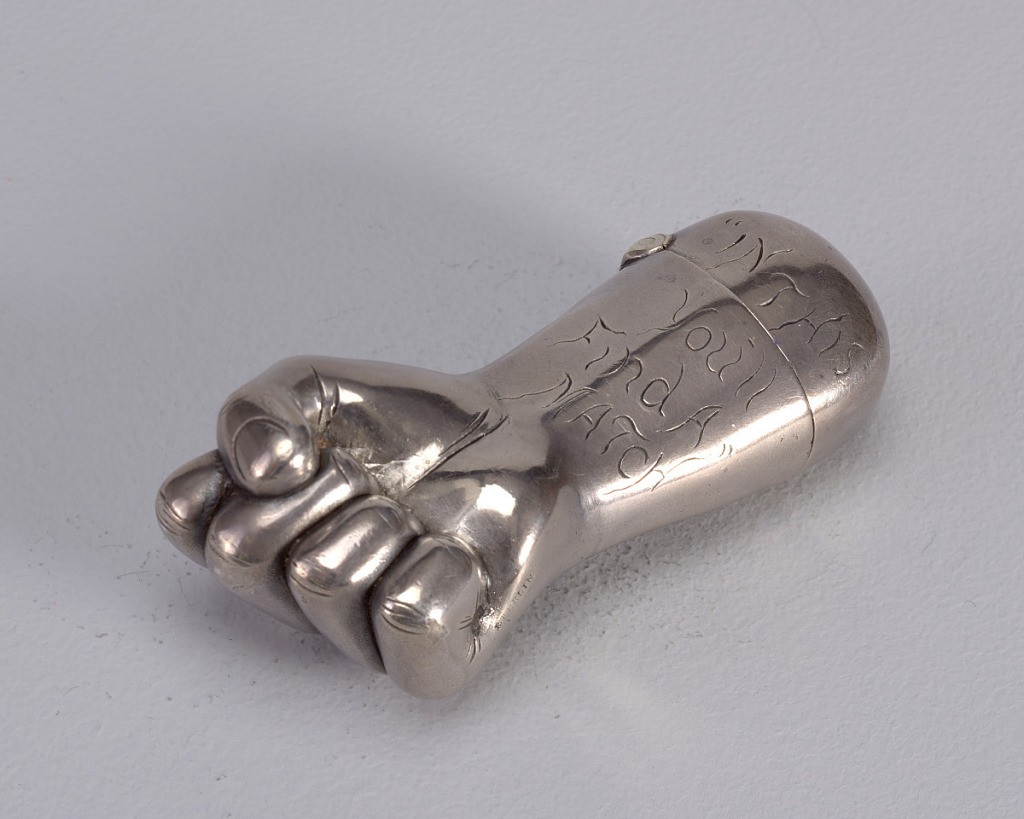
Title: "In This You'll Find a Match"
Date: ca. 1890
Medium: Cast and engraved silver
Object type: Matchsafe
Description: In the form of a clenched fist and forearm, the front, or inside of forearm, inscribed "In This You"ll Find A Match," the reverse, outside of forearm, inscribed "Quarter mile run, BAC (partly decipherable monogram), Aug.30,90." Lid (top of forearm) hinged on left. Striker on top of lid.